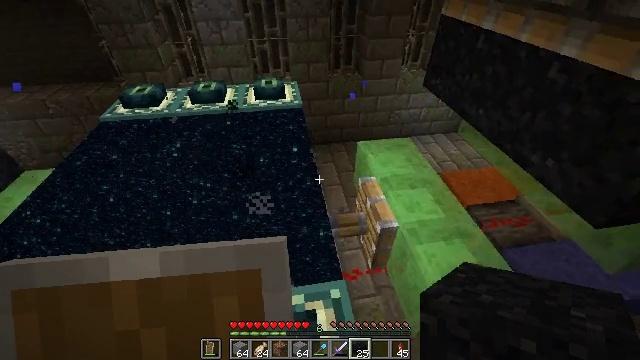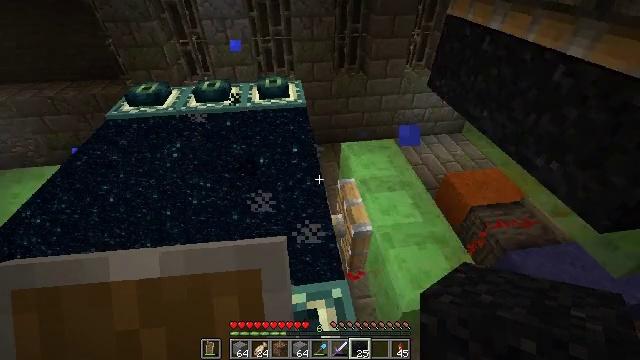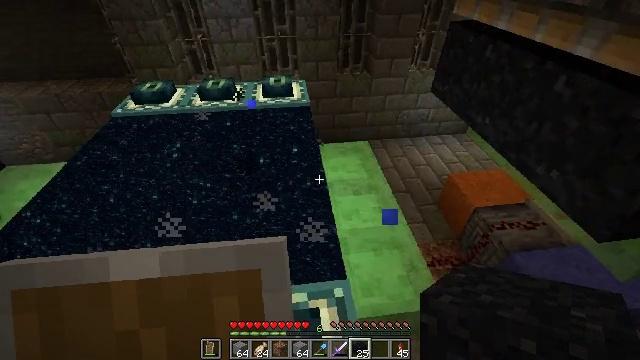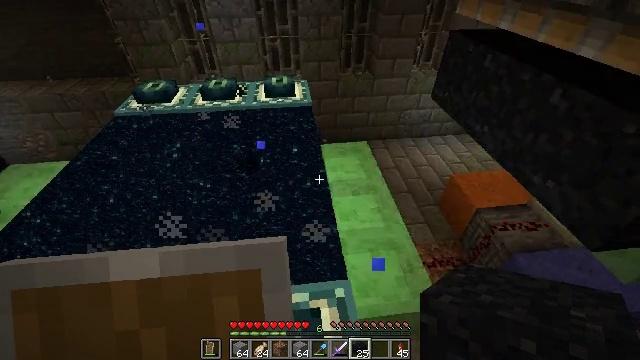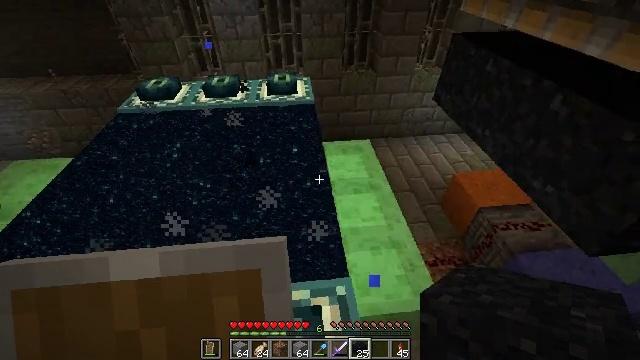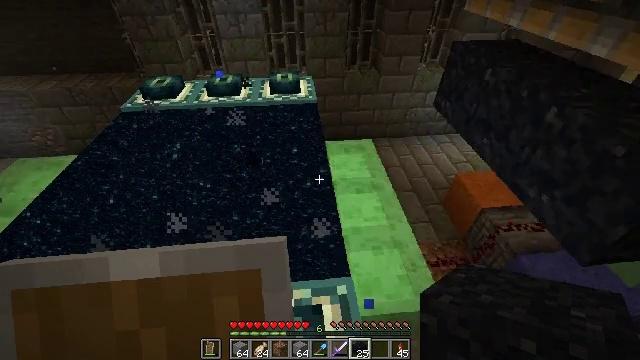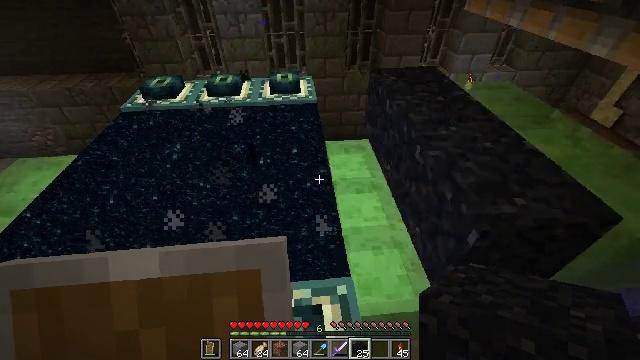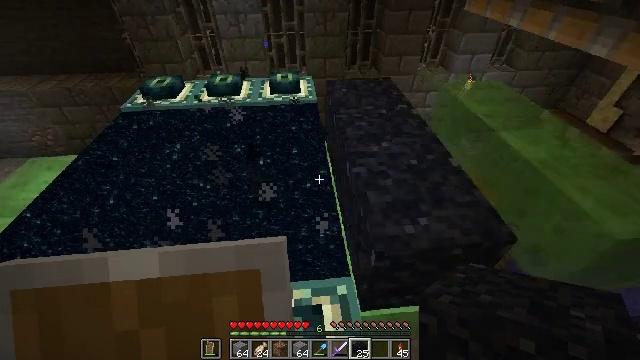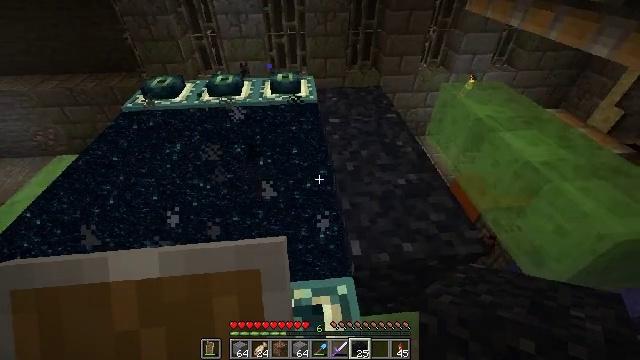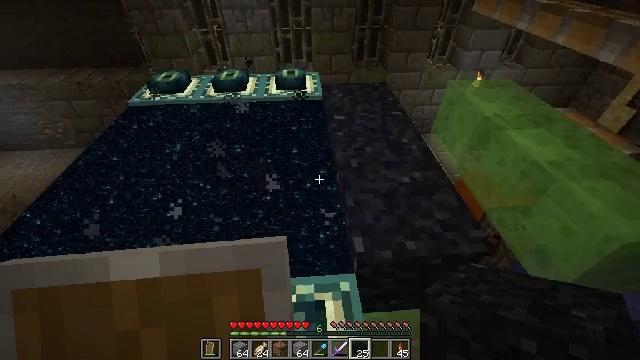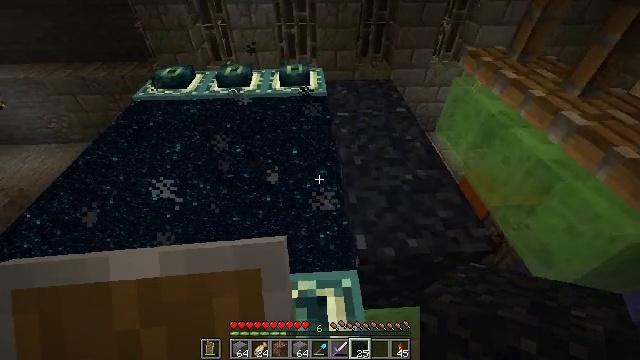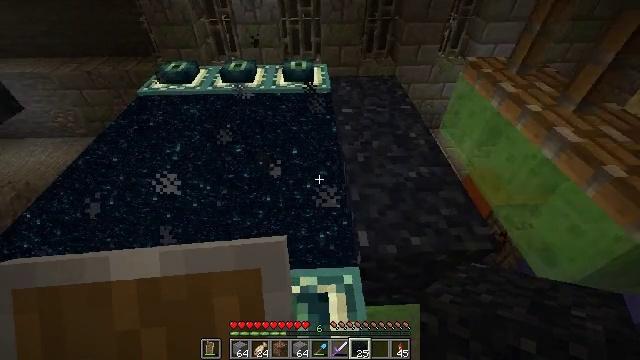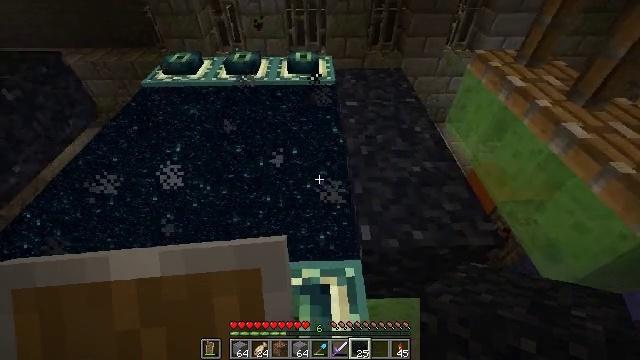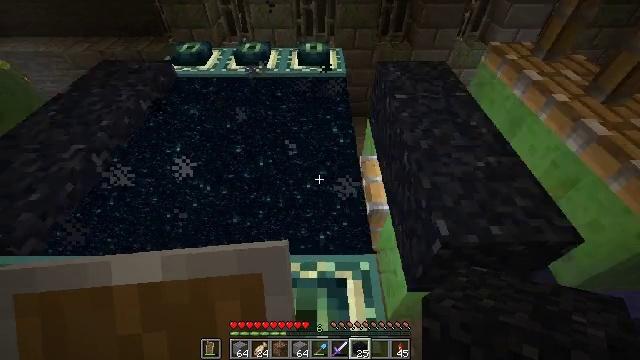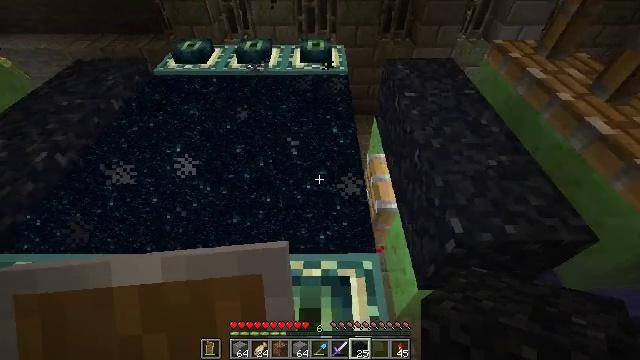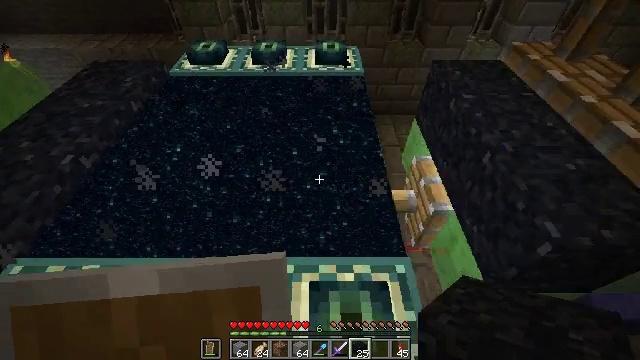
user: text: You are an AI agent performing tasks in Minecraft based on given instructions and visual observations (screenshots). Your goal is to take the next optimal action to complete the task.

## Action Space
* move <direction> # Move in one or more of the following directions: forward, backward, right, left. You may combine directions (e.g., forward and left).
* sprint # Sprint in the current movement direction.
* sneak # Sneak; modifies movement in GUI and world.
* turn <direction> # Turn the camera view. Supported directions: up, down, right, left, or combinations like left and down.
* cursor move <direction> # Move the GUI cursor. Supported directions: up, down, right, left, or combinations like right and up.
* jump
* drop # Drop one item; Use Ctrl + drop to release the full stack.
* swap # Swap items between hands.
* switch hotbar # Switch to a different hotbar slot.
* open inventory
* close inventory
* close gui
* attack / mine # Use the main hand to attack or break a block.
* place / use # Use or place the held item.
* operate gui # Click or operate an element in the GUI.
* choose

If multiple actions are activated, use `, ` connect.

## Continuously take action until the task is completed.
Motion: motion action
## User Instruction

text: Gather black concrete powder from the ground.
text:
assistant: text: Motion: no_op
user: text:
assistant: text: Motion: no_op
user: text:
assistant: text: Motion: no_op
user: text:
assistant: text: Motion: no_op
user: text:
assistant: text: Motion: no_op
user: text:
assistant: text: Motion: no_op
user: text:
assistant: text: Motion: no_op
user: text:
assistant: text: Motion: no_op
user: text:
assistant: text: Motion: turn left
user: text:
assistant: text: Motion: no_op
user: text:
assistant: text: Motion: no_op
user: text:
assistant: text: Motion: turn left and down
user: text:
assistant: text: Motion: move left, turn left and down
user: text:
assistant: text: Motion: move left
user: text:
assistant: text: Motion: move left
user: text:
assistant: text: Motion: move left
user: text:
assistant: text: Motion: move left
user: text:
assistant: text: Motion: move left
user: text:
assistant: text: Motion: move left
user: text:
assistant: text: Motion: no_op
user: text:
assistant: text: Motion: no_op
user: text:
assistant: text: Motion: no_op
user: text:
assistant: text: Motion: no_op
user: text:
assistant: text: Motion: no_op
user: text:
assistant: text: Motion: no_op
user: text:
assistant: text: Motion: no_op
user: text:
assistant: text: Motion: no_op
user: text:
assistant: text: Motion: no_op
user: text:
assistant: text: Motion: no_op
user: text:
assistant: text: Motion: sneak